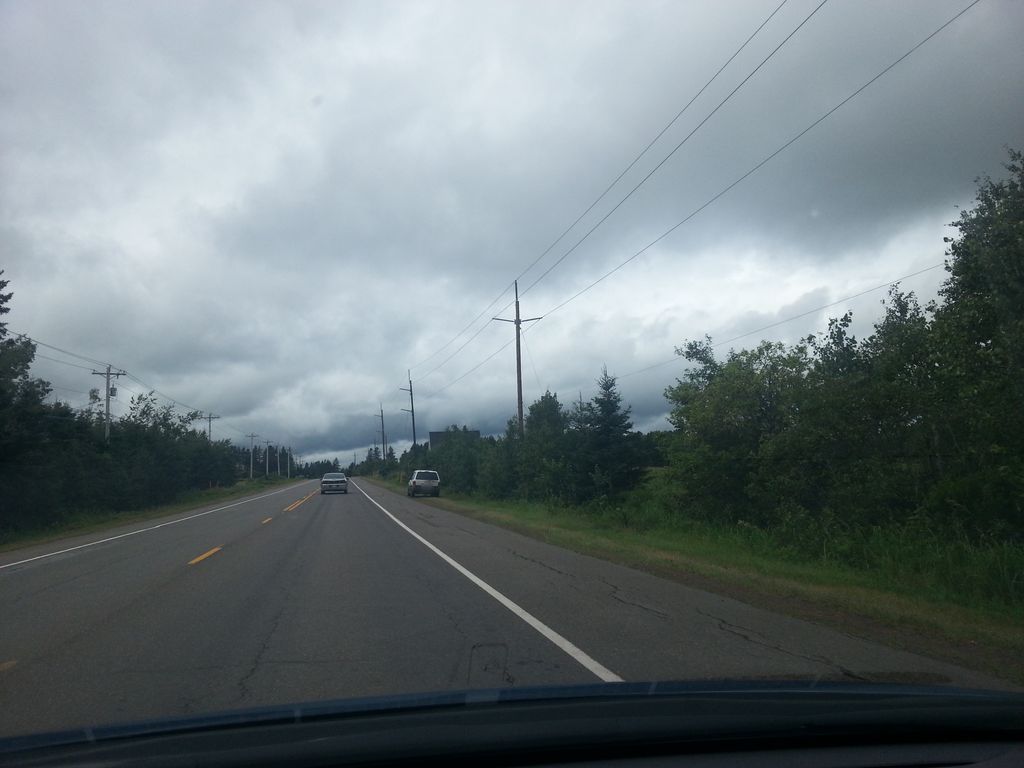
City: charlottetown